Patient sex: F
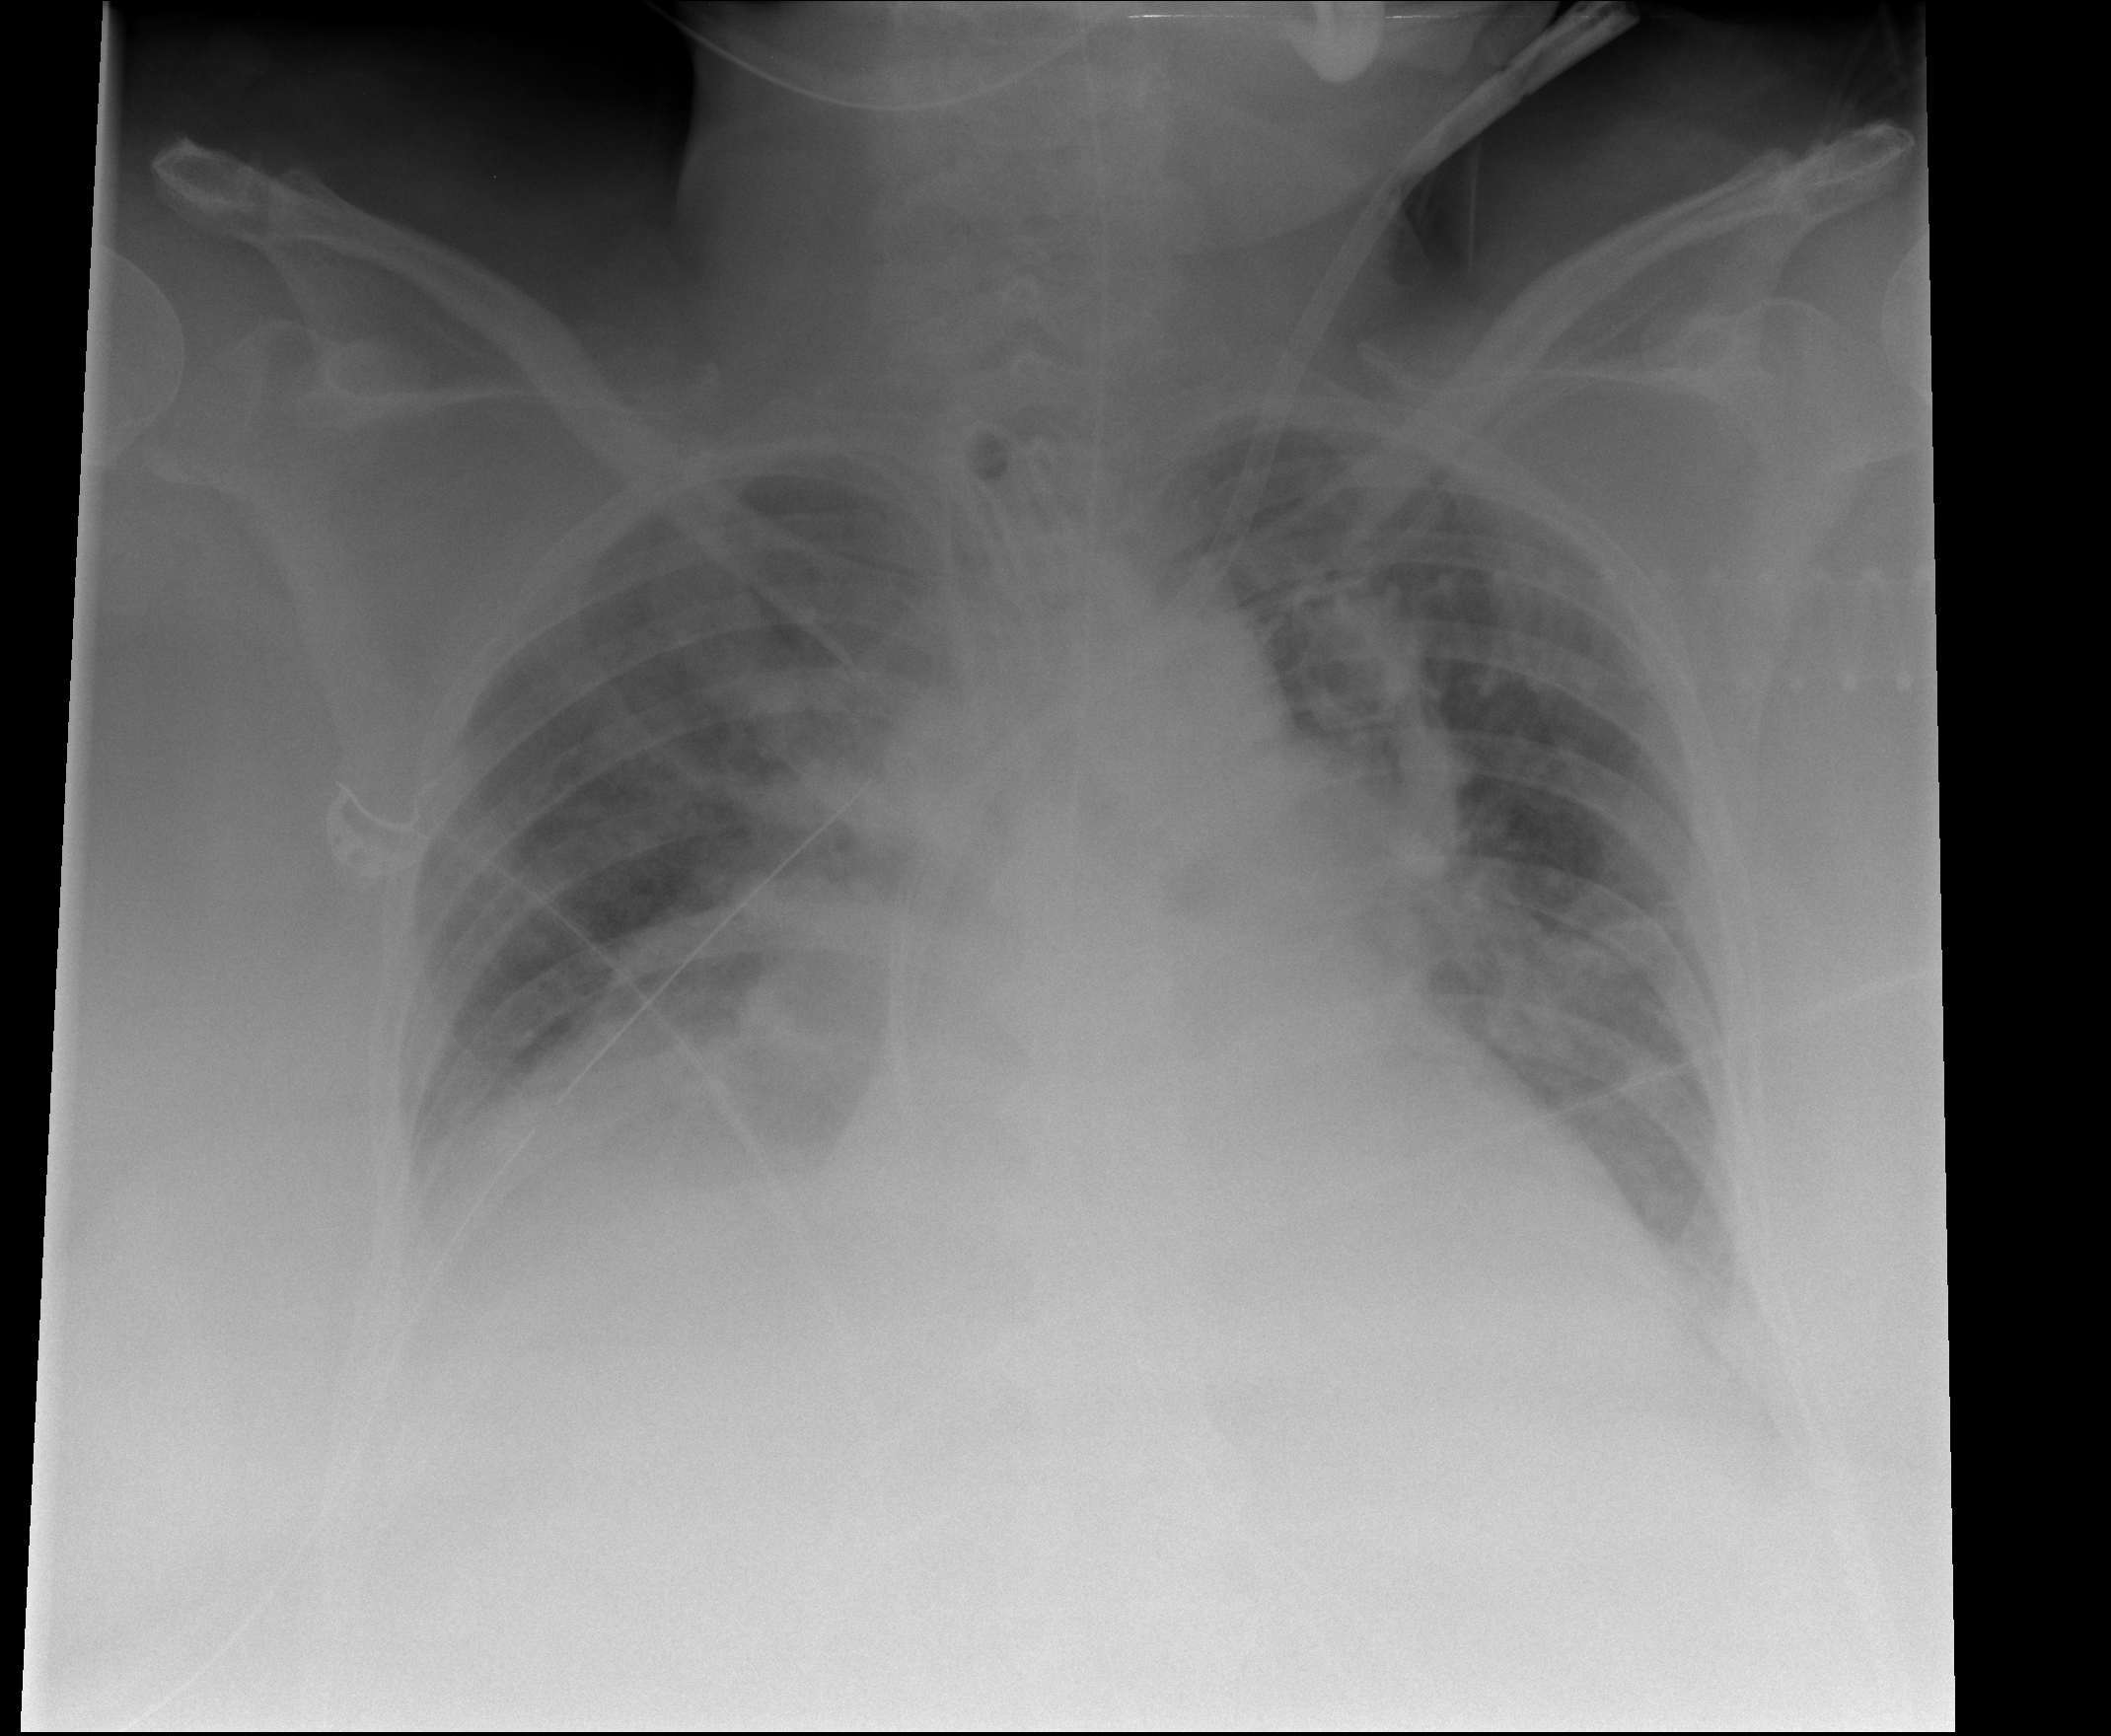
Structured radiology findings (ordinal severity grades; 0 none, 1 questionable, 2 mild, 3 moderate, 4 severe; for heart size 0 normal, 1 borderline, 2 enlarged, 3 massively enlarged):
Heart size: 2
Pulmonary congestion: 2
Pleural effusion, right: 2
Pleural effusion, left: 1
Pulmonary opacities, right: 2
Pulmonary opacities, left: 2
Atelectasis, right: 2
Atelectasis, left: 2